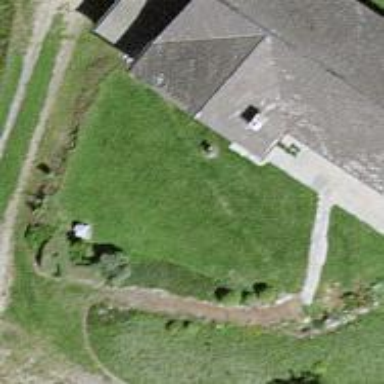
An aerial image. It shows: Simple house.